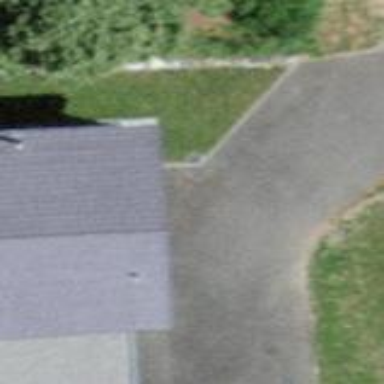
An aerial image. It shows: Barn.